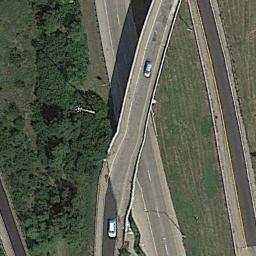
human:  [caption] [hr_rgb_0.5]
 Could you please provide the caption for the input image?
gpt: This overpass intersects the road at right angle .

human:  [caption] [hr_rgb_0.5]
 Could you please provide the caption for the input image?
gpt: There are many trees beside the overpass .

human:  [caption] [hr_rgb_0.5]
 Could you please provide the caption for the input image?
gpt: The overpass is next to the grass and some trees .

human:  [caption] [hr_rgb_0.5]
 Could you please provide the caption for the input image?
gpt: The overpass is over the roads on the green space .

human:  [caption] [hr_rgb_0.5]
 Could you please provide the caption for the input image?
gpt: There are some green trees and lawns beside the overpass .